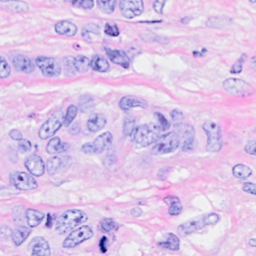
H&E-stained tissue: Breast